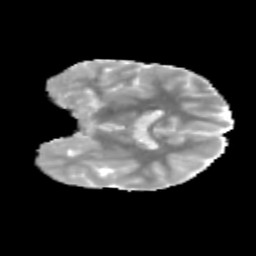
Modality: MD
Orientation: coronal
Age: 11
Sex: male
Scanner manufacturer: siemens
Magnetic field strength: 3 T
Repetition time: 3.8 s
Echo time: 0.07 s